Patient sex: F
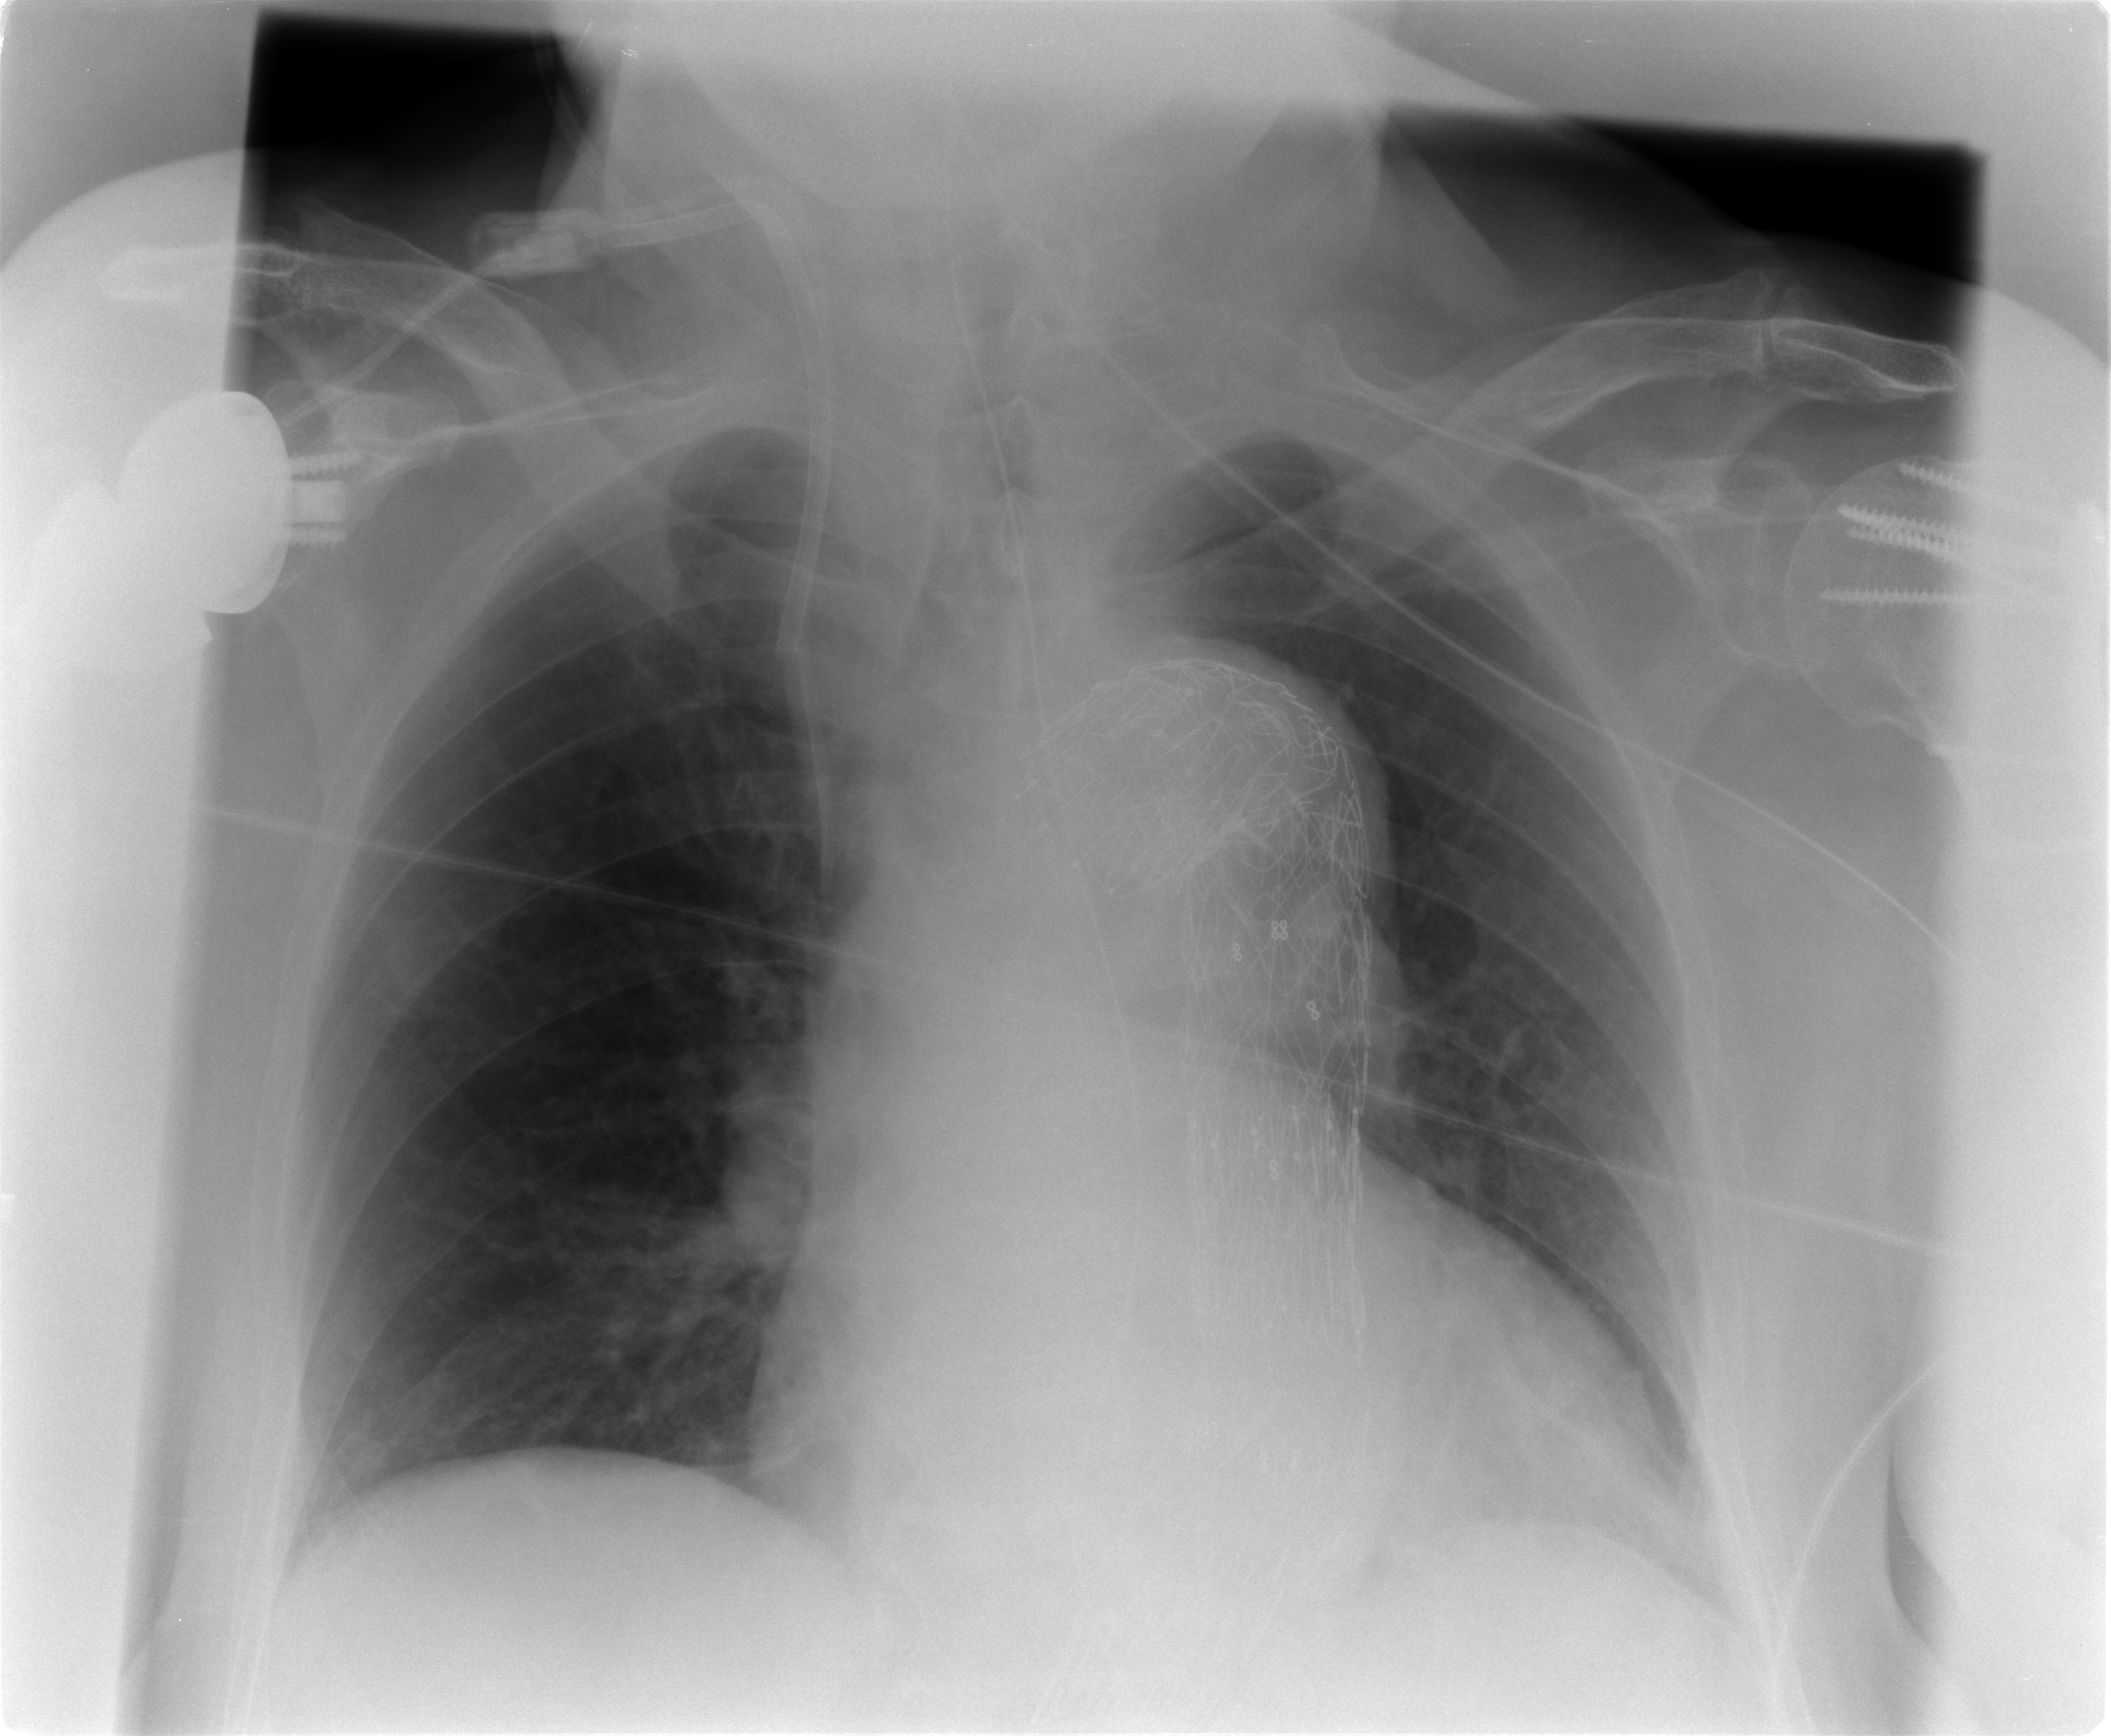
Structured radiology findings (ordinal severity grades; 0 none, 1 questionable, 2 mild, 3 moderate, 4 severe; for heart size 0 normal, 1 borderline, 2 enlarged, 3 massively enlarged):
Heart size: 0
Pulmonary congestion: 0
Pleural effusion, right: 0
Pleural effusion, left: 2
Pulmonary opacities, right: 0
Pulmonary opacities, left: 0
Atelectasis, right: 0
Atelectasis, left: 2